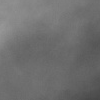
Atmospheric dust classification: dusty